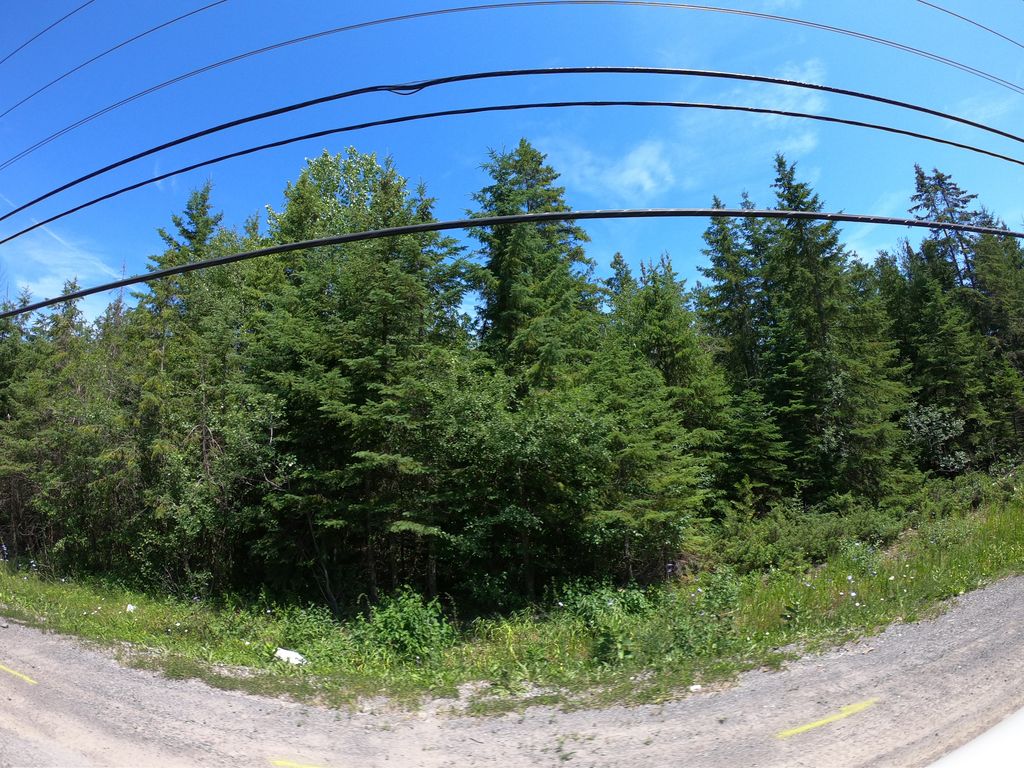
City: ottawa-gatineau